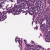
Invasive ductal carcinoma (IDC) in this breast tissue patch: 1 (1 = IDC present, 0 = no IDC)